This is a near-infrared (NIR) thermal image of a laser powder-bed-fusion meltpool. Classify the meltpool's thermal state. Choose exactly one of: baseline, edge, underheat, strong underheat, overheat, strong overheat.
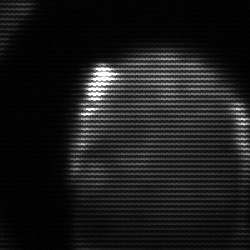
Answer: edge